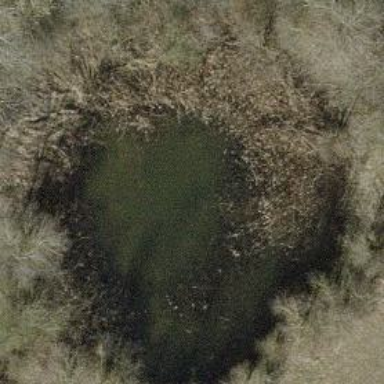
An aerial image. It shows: Peaceful pond surrounded by nature.